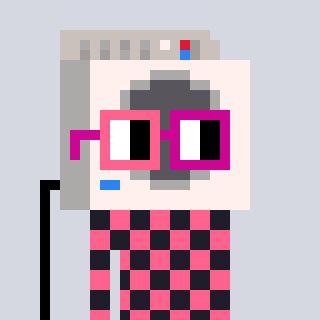
a pixel art character with square pink and red glasses, a washing machine-shaped head and a grayscale-colored body on a cool background